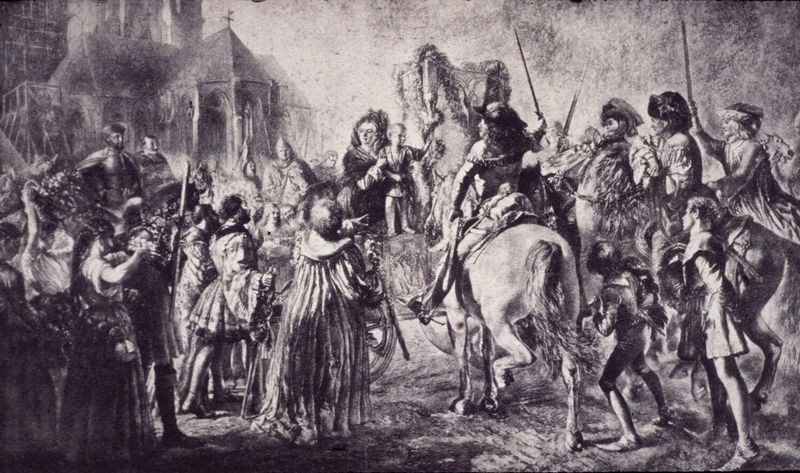
Titel: Einzug der Sophie von Brabant in Marburg
Künstler: Adolph Menzel
Standort: Magdeburg
Institution: (zerstört)
Schlagwörter: gruppe, himmel, kampf, mann, schatten, weiß, frauen, menschen, stadt, blumen, frankreich, frau, grau, hut, hüte, kleid, kleider, licht, männer, rücken, schwarz, zeichnung, dach, gebäude, haus, tier, haube, malerei, masse, menge, rock, versammlung, bart, mütze, barock, falten, historie, mensch, rembrandt, feld, kirche, gewand, mantel, kind, mutter, girlande, gotik, kinder, pferd, pferde, reiter, beine, huf, hufe, mähne, sattel, schwanz, schweif, steigbügel, bein, hintern, bogen, knaben, zug, grafik, graphik, kutsche, markt, platz, figuren, rad, wagen, krieg, schlacht, historienbild, kaiser, könig, lanze, soldaten, korb, menzel, junge, zeigen, gehrock, gruppen, foto, schild, gerüst, antike, kreuz, religion, dom, abschied, aufruhr, rückenfigur, schwarz-weiss, radierung, stich, schwert, schwerter, säbel, uniform, waffen, soldat, stöcke, waffe, getümmel, volk, napoleon, degen, helm, stiefel, treffen, entwurf, kranz, menschenmenge, ritter, heer, rüstung, schimmel, sieg, trense, kathedrale, photo, heiligenschein, gotisch, christus, verschlungen, flehen, mittelalter, historienmalerei, priester, empfang, chor, historiengemälde, baldachin, kreuzzug, lanzen, umzug, feldherr, adlige, hugenotten, strumpfhosen, elisabeth, speer, ankunft, aufbruch, begrüßung, dreißigjähriger krieg, verehrung, maria, aufregung, jubel, kupferstich, madonna, gaul, gothisch, sohn, festzug, ornat, heimkehr, willkommen, vorplatz, strebebögen, einzug, aufmarsch, eroberer, frua, gotische kathedrale, hussar, hussard, kurze gehröcke, lange gewänder, marburg, max kleee, menschengruppen, schlascht, schwarzweissh, schwarzweisszeichnung, wiedersehen, ylldc, ödcs, kettenhemd, scan, kinbd, abscheid, schweiter, kutschhe, zujubeln